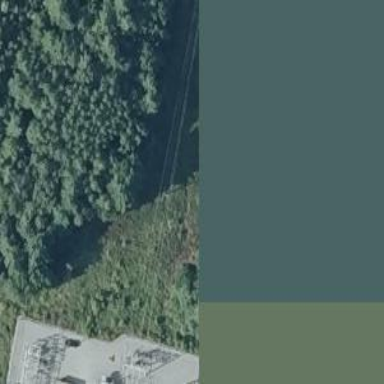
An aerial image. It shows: Power tower.